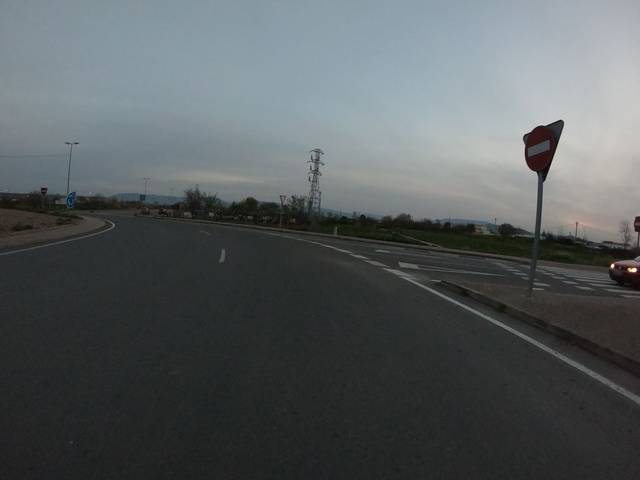
Region: Spain
Coordinates: 42.453, -2.436